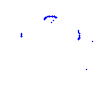
Particle: pion